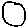
Label: circle